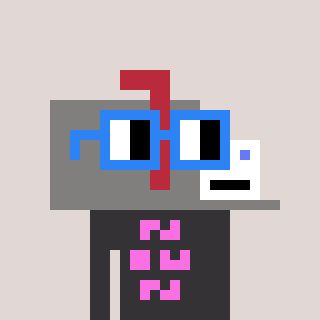
a pixel art character with square blue glasses, a mailbox-shaped head and a grayscale-colored body on a warm background